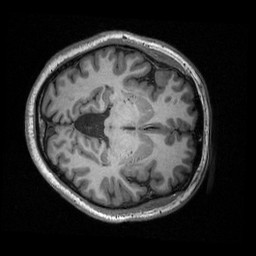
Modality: T1w
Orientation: axial
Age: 23
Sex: female
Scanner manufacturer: siemens
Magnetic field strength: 3 T
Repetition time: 2.53 s
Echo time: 0.00309 s